Question: I am implementing a JQuery autocomplete on a HTML page. Unfortunately, the drop down layout is not a clean box with entries (see <URL>, but rather a ul-like list of links:

I am using:
'''
<script src='http://code.jquery.com/jquery-2.0.0.min.js'
type="text/javascript"></script>
<script src='http://code.jquery.com/ui/1.10.0/jquery-ui.min.js'
type="text/javascript"></script>
'''
What am I doing wrong?
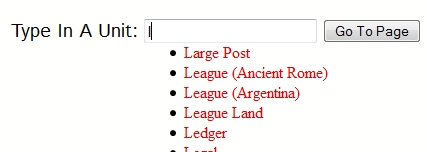
Answer: You are missing the jquery ui CSS file that gives the style to your page.
Add the following line to your HTML page tag:
'''
<link rel="stylesheet" type="text/css" href="http://code.jquery.com/ui/1.10.3/themes/smoothness/jquery-ui.css">
'''